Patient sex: M
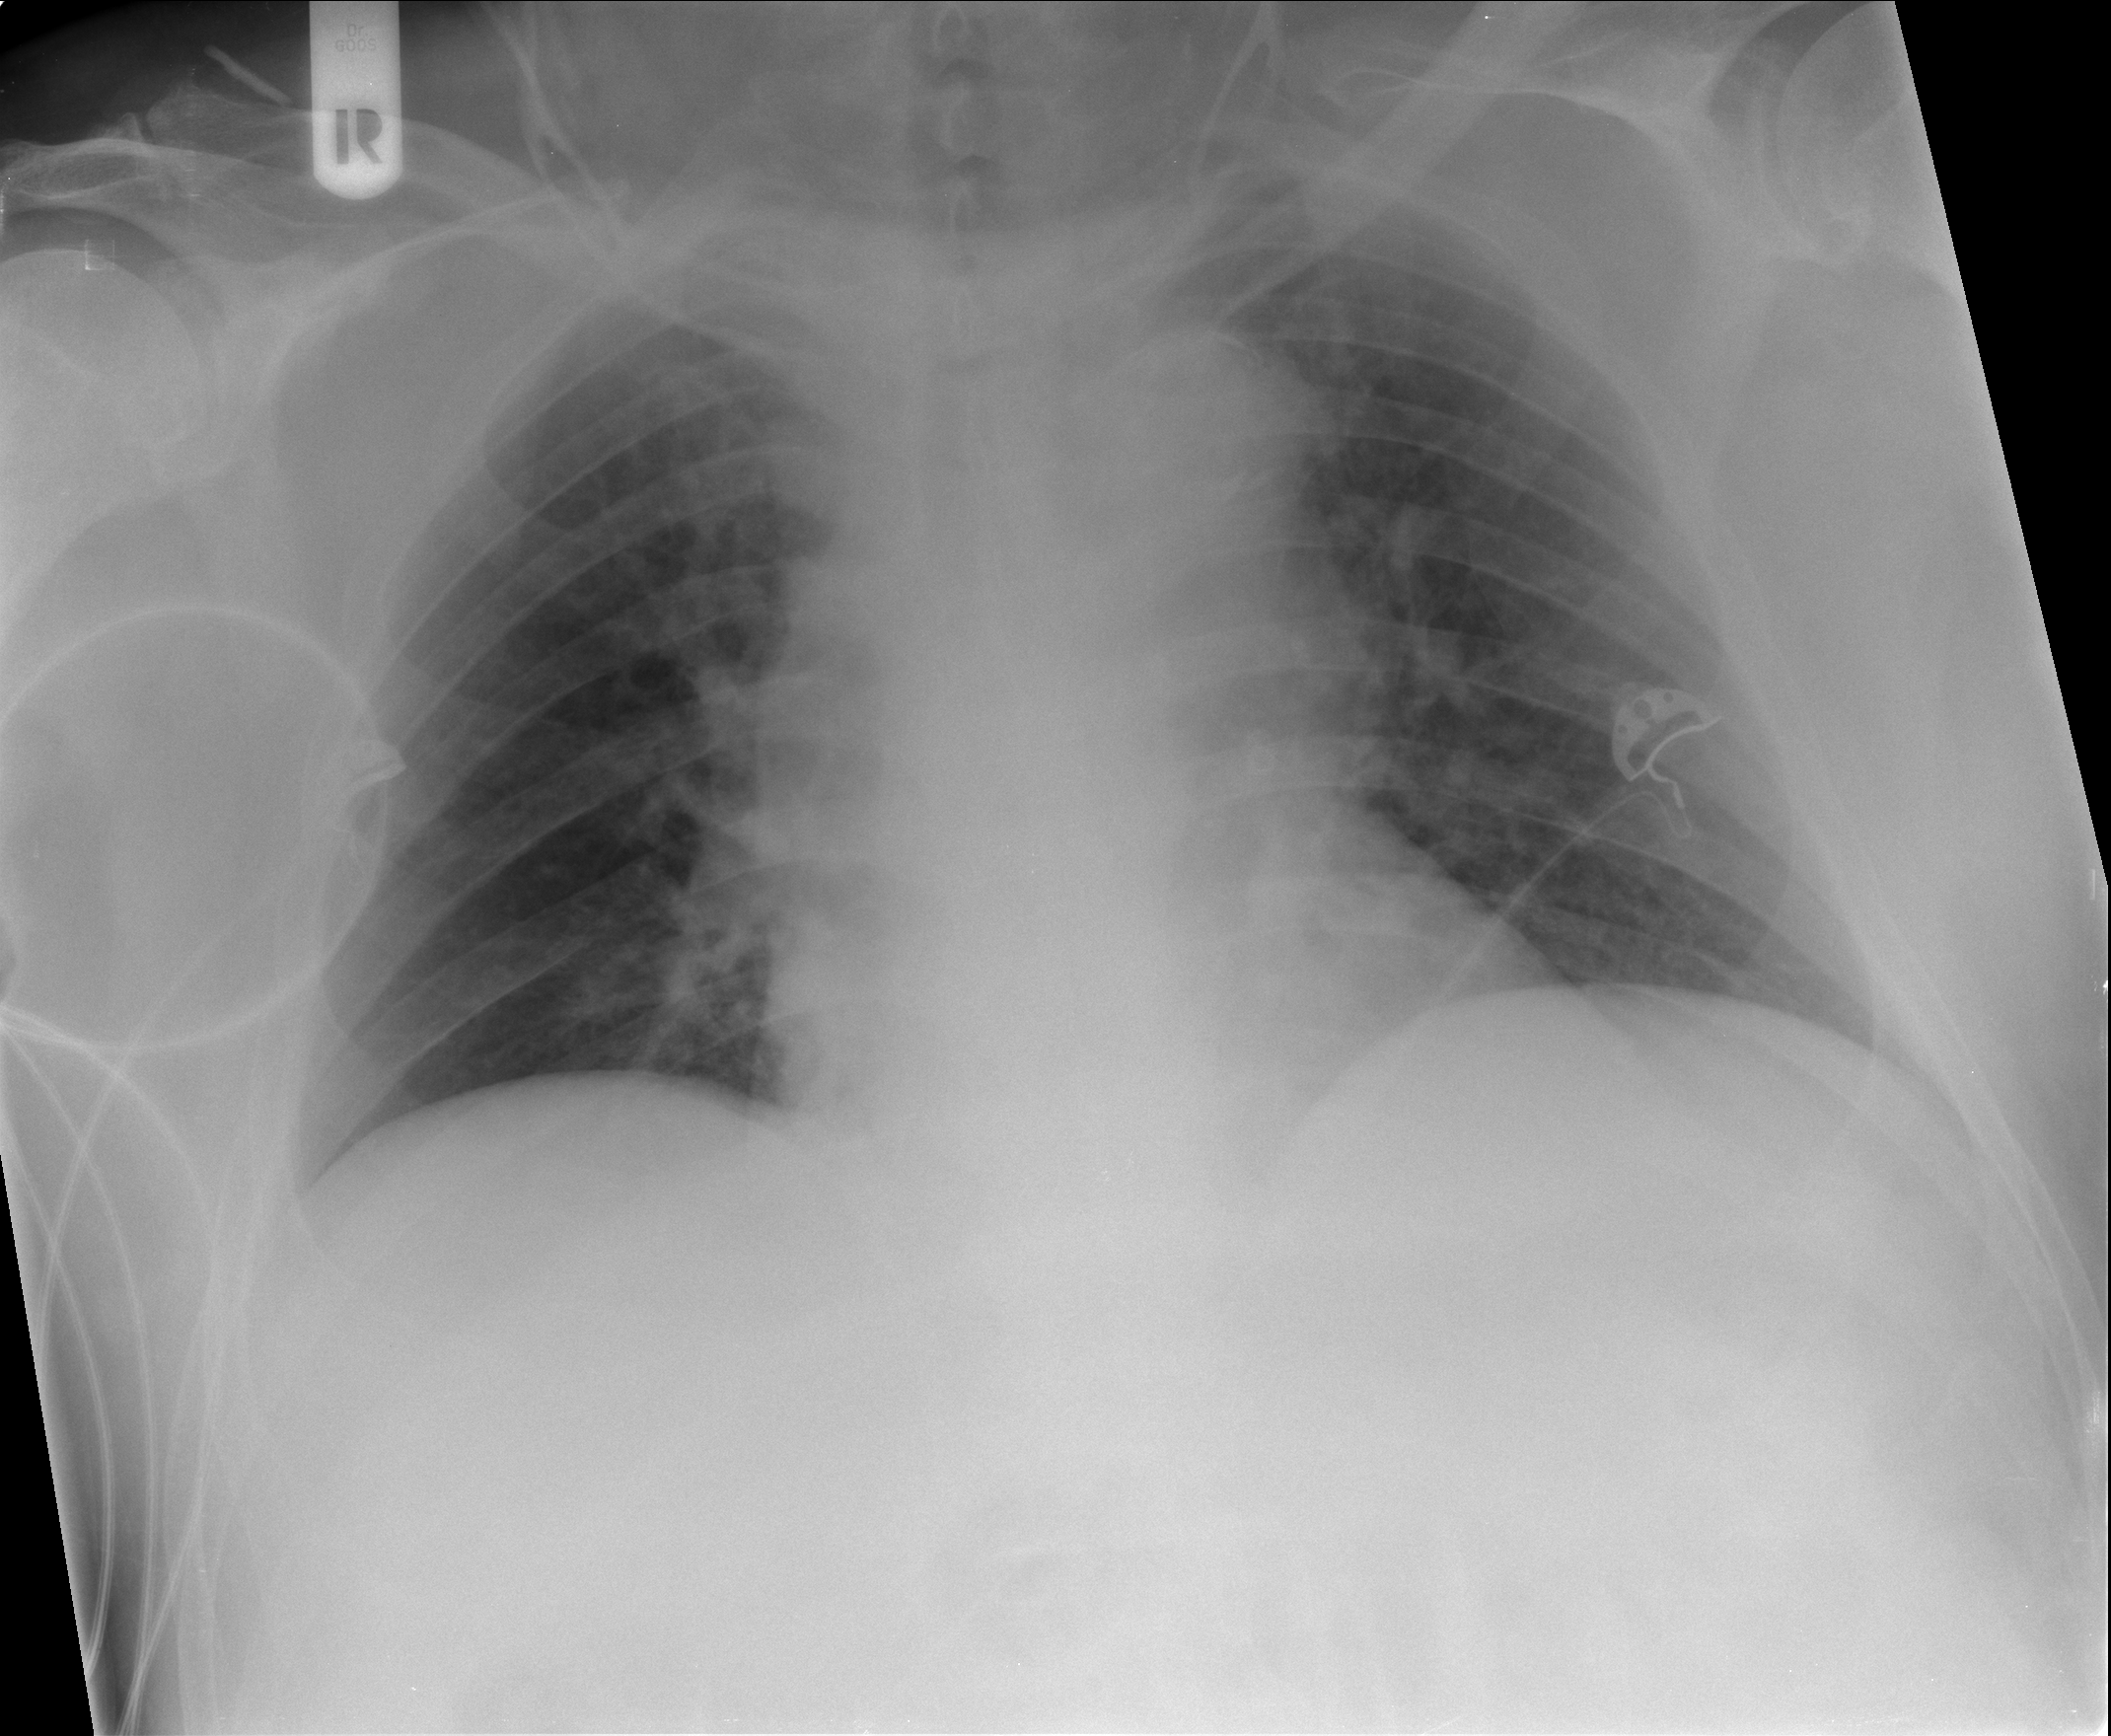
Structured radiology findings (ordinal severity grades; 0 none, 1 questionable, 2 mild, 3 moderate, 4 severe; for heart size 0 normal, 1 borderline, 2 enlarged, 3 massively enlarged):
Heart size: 0
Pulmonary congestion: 1
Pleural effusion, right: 0
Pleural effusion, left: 0
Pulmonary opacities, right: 0
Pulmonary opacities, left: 0
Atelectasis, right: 0
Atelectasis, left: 0